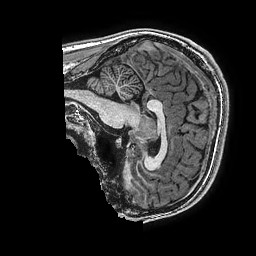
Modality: T1w
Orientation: sagittal
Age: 17
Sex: male
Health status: ill
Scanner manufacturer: ge
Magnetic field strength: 3 T
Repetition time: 0.00766 s
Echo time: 0.003476 s